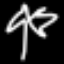
Label: palm tree